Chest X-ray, AP view. Patient: 18 years old, sex M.
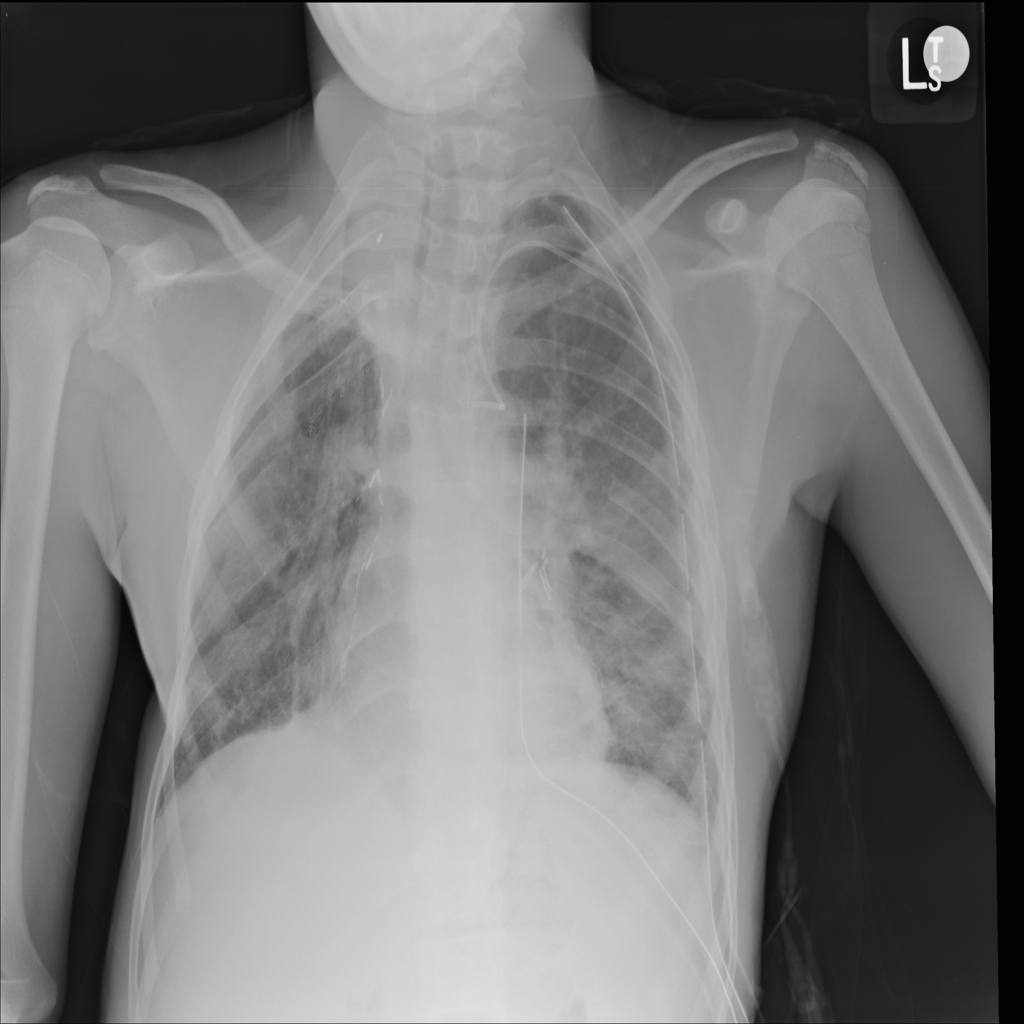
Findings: No Finding